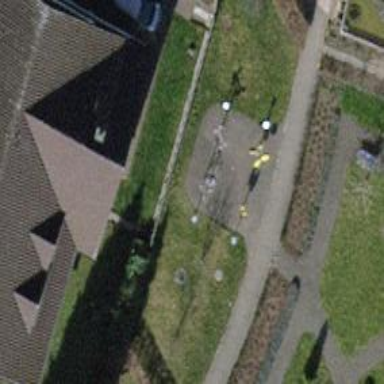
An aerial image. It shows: Fitness station in leisure land area.